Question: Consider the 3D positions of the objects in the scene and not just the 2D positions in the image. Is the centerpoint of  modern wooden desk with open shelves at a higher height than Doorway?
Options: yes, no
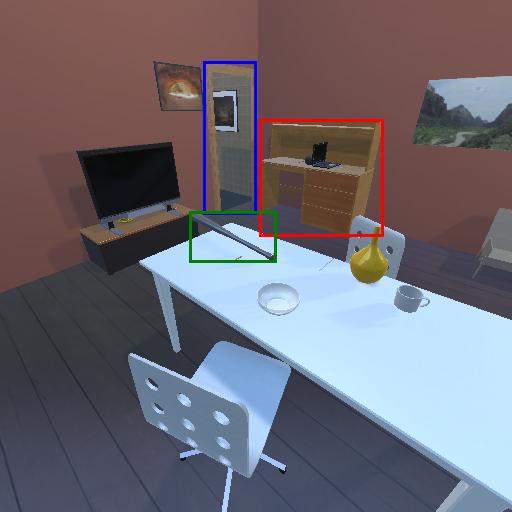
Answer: yes